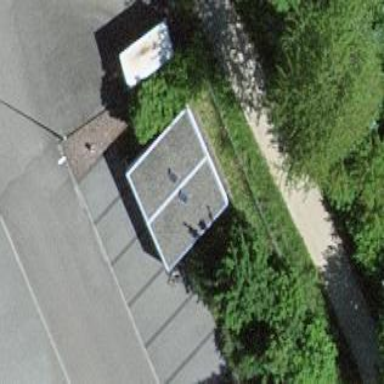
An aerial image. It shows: Garage building.